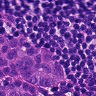
Metastatic tissue present: yes